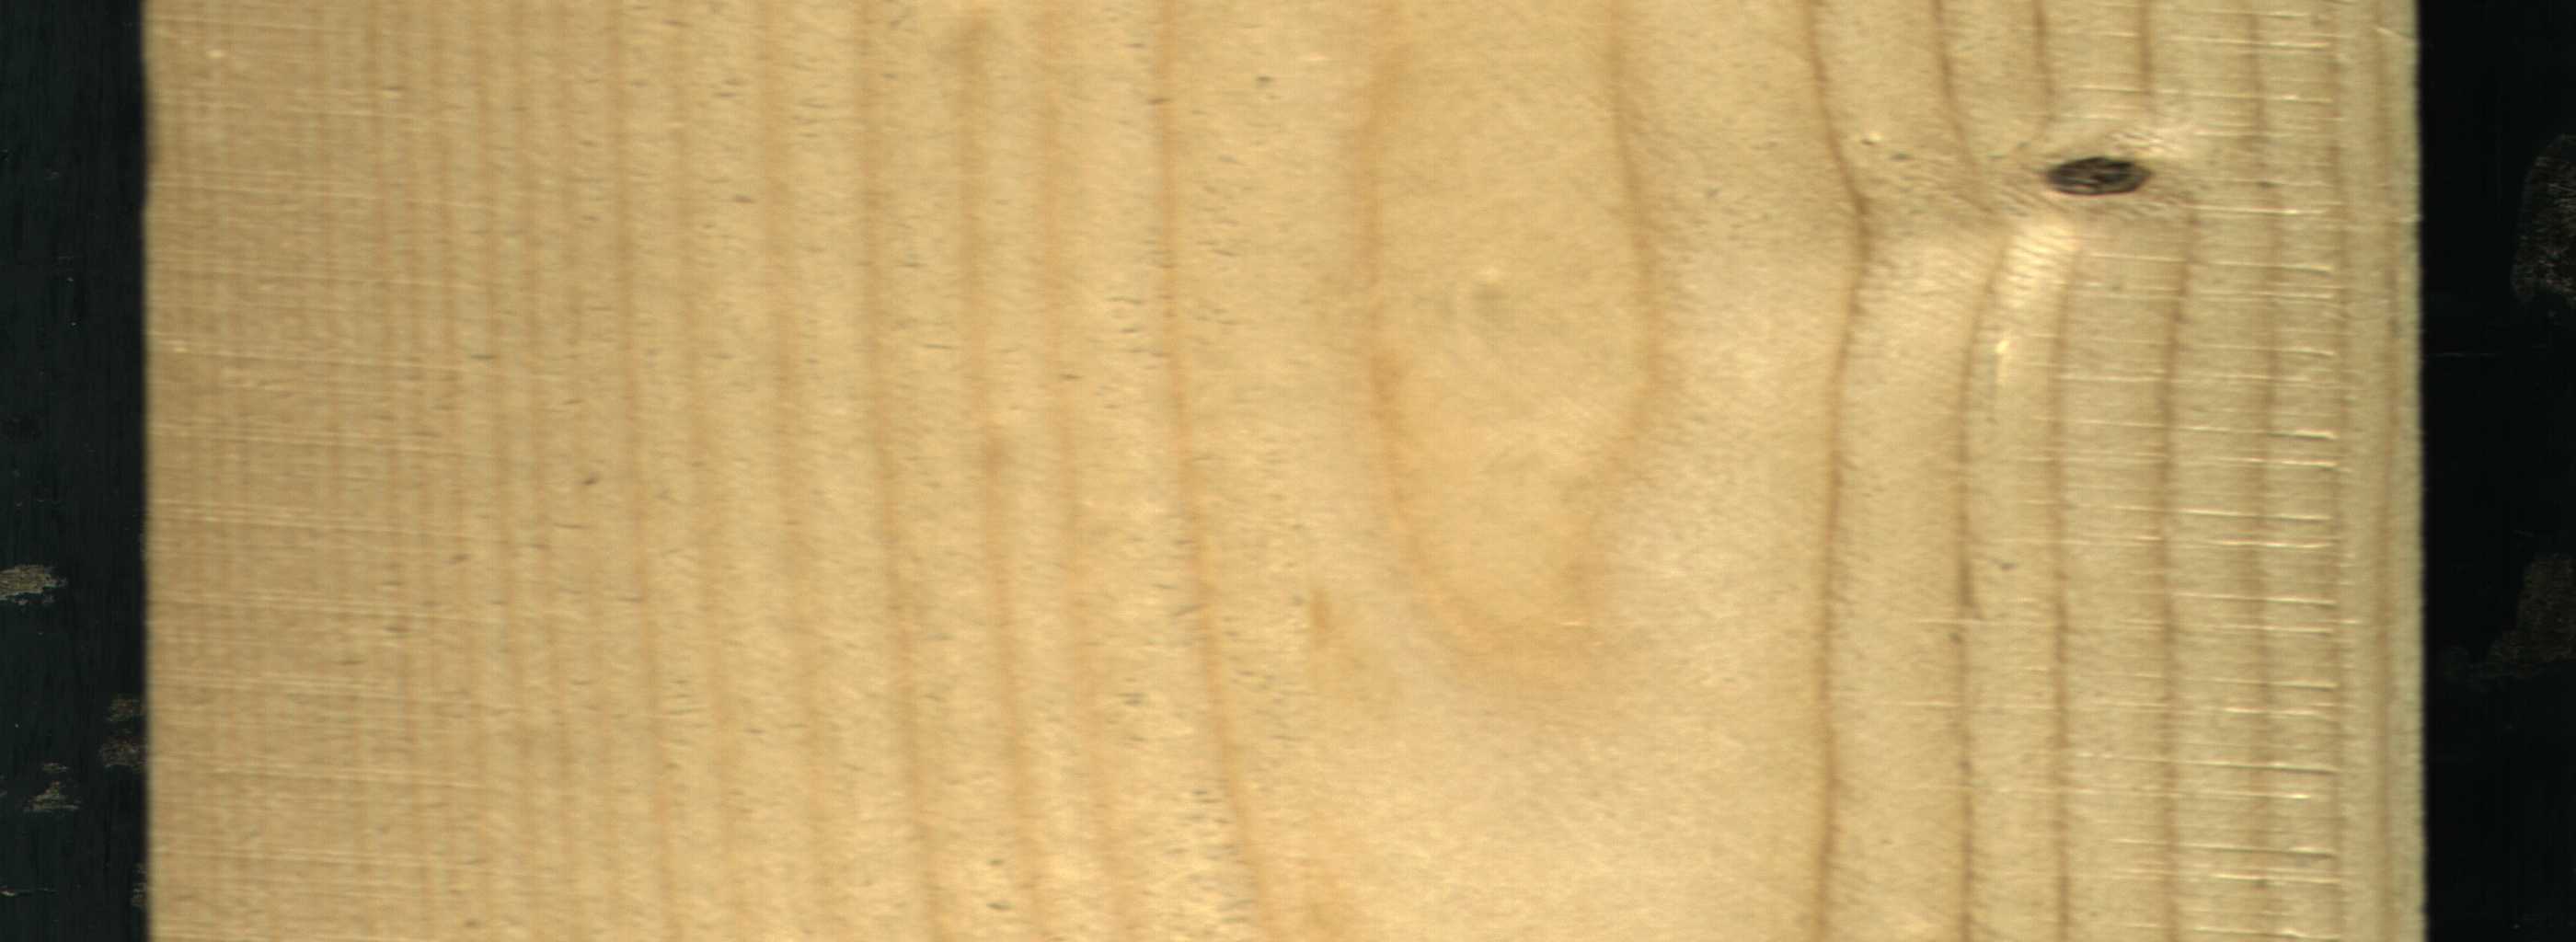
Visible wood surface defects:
Dead_Knot